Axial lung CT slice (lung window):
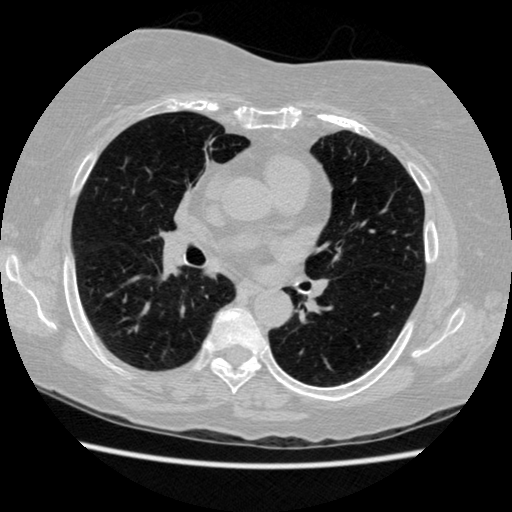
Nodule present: no